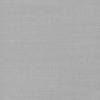
Label: dusty